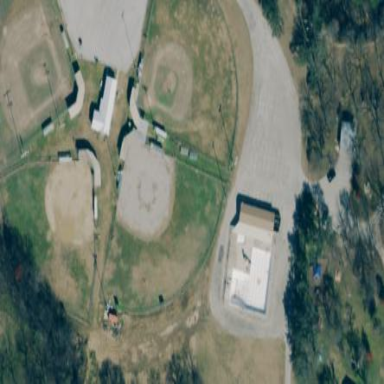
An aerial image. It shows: Softball pitch for leisure and sport activities.